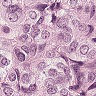
Metastatic tissue present: yes